Field crop: tomato
Growth stage: 1
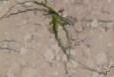
Species: cyperus